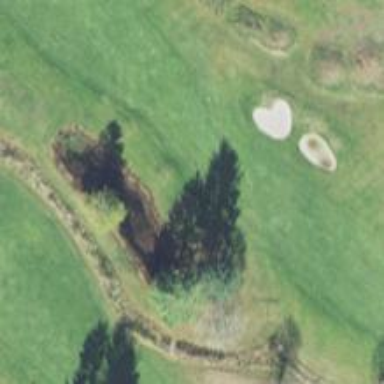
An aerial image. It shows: Water hazard in golf course. The hazard is natural water feature.